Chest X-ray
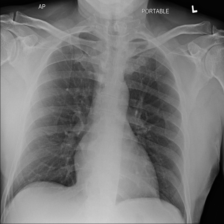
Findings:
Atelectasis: negative
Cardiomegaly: negative
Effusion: negative
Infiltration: negative
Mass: negative
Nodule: negative
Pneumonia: negative
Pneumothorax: negative
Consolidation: negative
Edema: negative
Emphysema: negative
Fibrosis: negative
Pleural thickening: negative
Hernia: negative